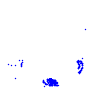
Particle: electron